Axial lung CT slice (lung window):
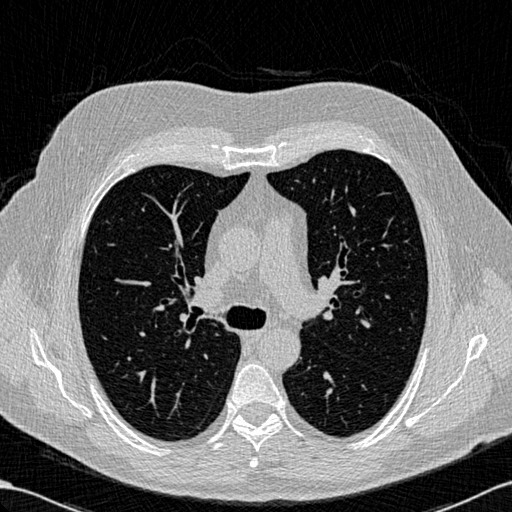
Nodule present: no